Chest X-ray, PA view. Patient: 59 years old, sex F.
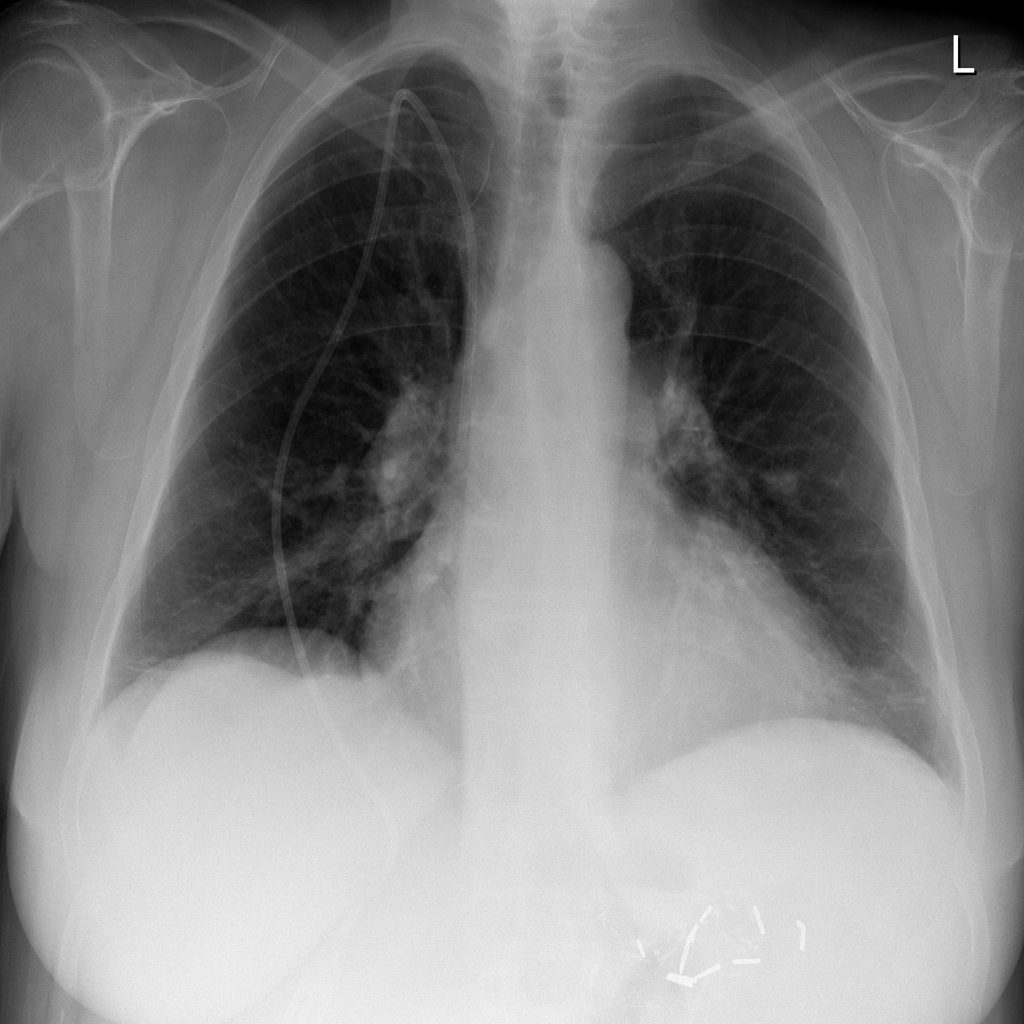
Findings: Atelectasis, Infiltration